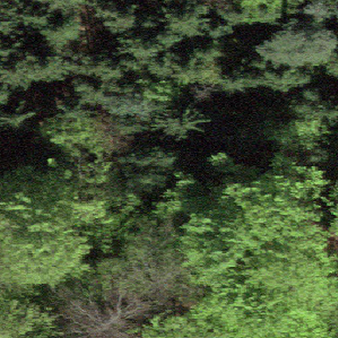
Label: other